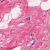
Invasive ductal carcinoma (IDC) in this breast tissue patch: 0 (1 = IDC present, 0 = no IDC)